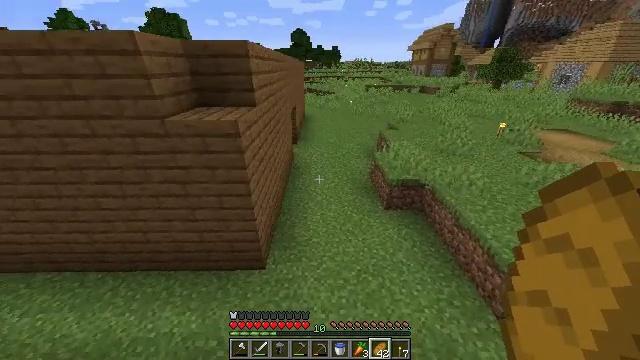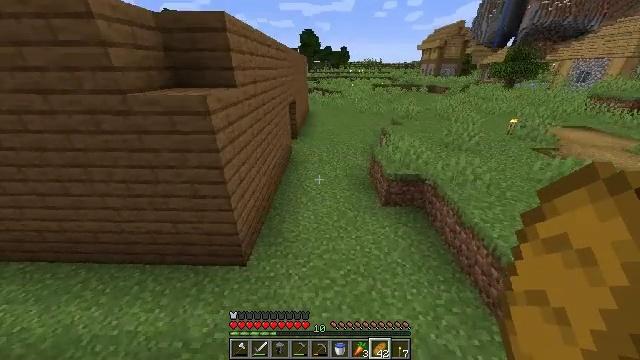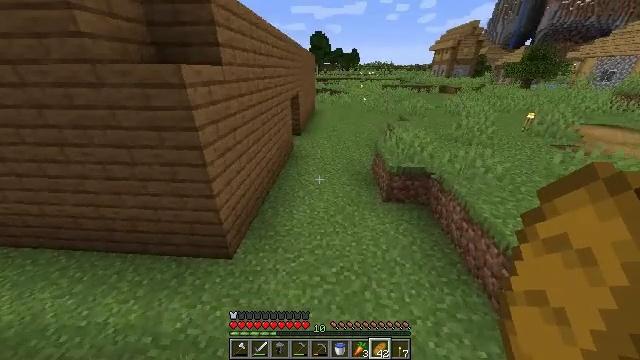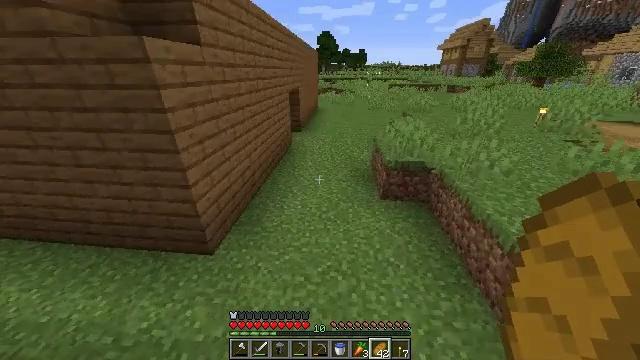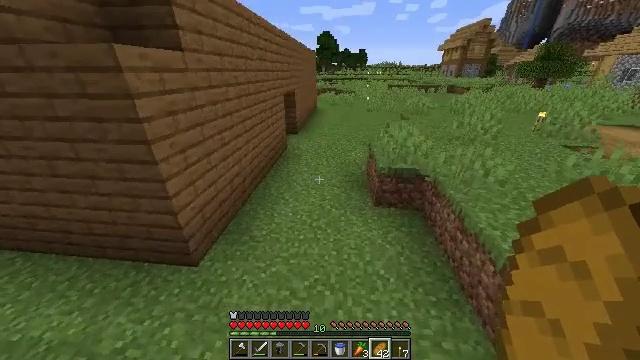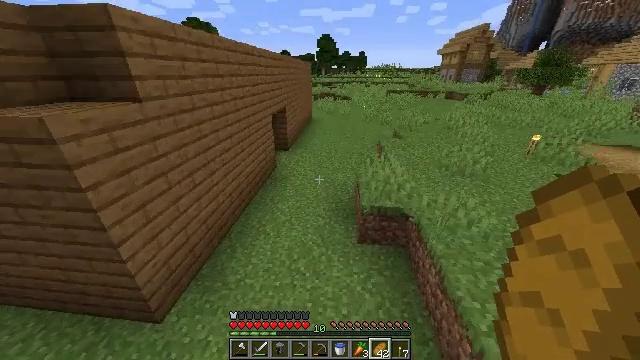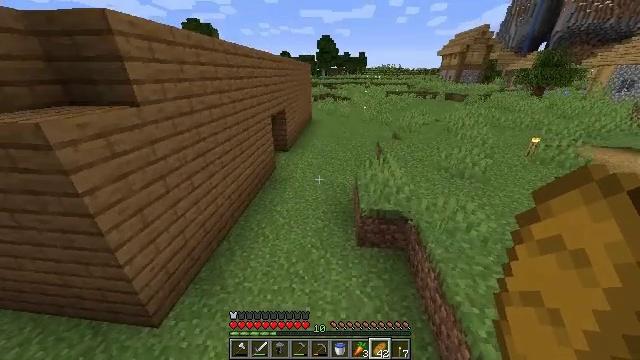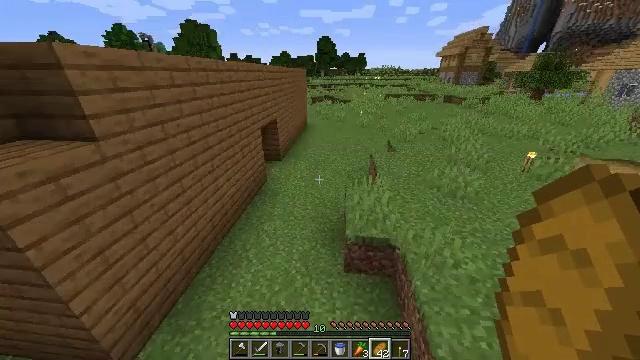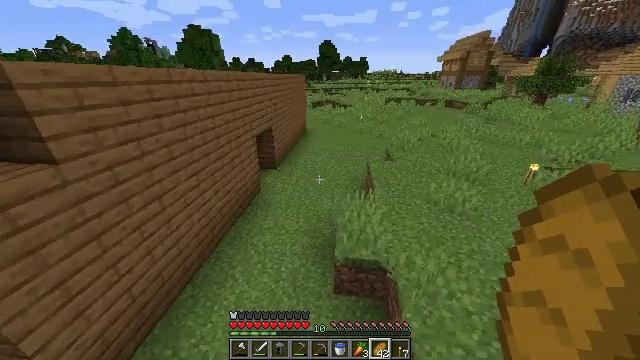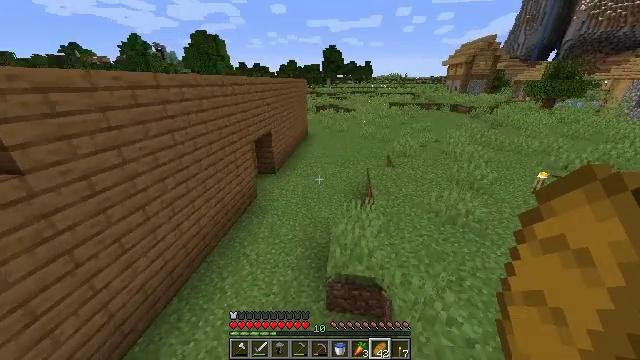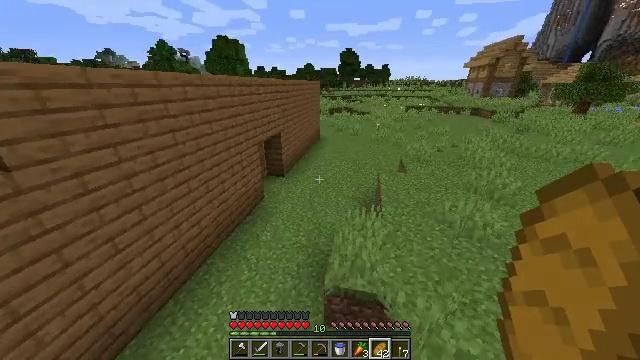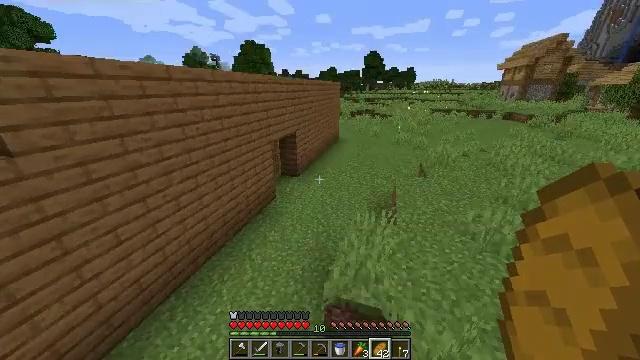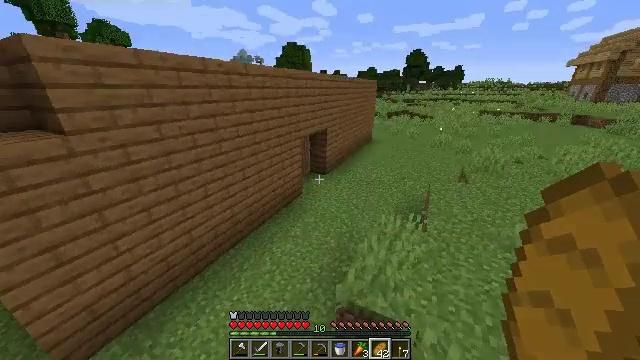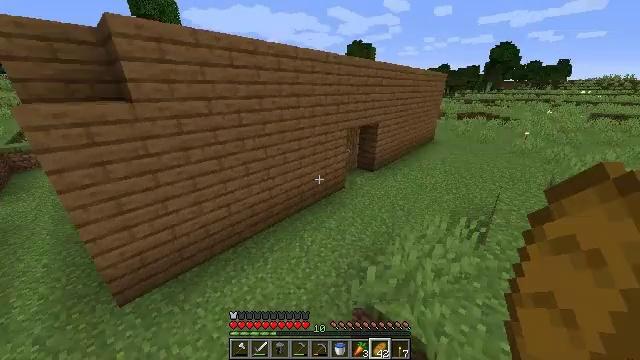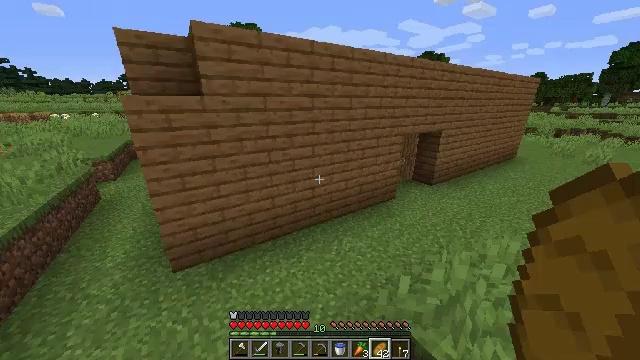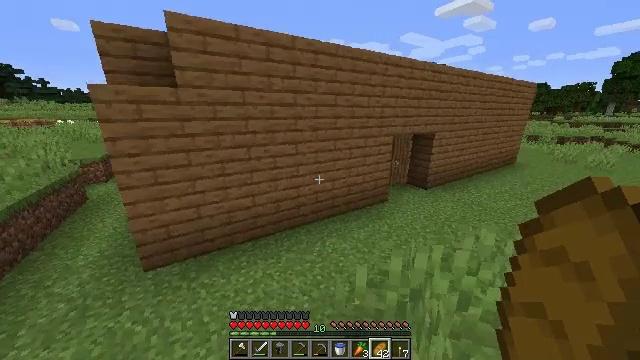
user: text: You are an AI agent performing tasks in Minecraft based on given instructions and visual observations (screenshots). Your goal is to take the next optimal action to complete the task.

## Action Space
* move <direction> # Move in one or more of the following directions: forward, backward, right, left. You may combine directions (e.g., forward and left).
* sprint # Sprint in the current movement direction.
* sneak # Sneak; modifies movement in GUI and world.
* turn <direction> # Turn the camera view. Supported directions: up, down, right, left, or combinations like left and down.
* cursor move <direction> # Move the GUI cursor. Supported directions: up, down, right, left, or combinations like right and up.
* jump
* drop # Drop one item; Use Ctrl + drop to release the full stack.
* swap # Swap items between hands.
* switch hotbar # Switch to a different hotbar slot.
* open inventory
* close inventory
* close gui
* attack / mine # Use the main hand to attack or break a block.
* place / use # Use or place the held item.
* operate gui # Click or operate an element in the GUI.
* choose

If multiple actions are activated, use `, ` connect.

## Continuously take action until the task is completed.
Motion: motion action
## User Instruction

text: Harvest the spruce door from its frame.
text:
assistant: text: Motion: move forward and move right, sprint, turn left, jump
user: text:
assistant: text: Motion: move forward and move right, sprint, turn left, jump
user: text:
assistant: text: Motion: move forward and move right, sprint, turn left, jump
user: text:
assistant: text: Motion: move forward and move right, sprint, jump
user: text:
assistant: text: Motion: move forward and move right, sprint, jump
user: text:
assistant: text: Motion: move forward and move right, sprint, jump
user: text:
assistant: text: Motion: move forward and move right, sprint, jump
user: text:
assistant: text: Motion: move forward and move right, sprint, jump
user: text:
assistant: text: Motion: move forward and move right, sprint, turn left, jump
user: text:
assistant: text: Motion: move forward and move right, sprint, turn left, jump
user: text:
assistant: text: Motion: move forward and move right, sprint, turn left, jump
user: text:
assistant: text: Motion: move forward and move right, sprint, turn left, jump
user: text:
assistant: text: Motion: move forward and move right, sprint, turn left, jump
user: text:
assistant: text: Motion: move forward and move right, sprint, turn left and up, jump
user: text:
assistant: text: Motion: move forward and move right, sprint, turn up, jump
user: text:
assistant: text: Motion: move forward and move right, sprint, jump
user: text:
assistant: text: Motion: move forward and move right, sprint, jump
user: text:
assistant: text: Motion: move forward and move right, sprint, jump
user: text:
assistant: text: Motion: move forward and move right, sprint, jump
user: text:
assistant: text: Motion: move forward and move right, sprint, jump
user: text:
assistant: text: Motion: move forward and move right
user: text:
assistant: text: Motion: move forward and move right
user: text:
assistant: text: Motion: move forward and move right
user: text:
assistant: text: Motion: no_op
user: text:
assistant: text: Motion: no_op
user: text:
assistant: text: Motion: no_op
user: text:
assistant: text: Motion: no_op
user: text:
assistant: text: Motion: move forward
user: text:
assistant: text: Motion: move forward
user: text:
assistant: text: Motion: move forward